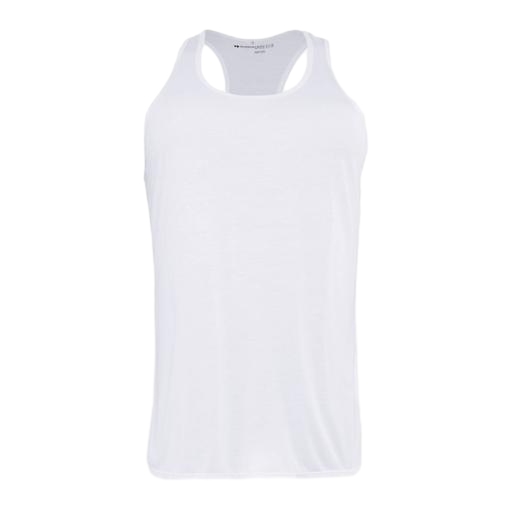
white training vest, dri-fit tank, white sports vest top, white background